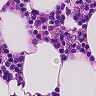
Metastatic tissue present: no